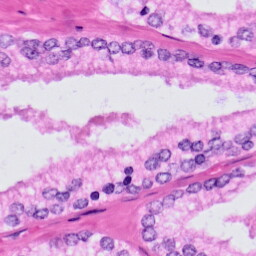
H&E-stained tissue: Prostate